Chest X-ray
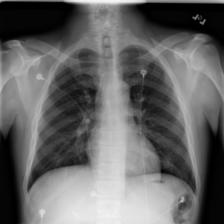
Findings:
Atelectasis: negative
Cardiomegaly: negative
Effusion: negative
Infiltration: positive
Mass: negative
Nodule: negative
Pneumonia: negative
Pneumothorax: negative
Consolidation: negative
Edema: negative
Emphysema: negative
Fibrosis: negative
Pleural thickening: negative
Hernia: negative